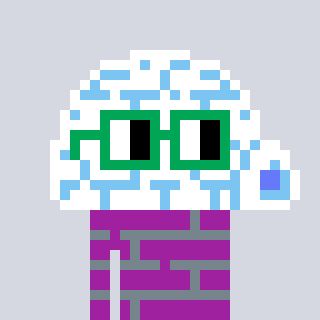
a pixel art character with square green glasses, a igloo-shaped head and a magenta-colored body on a cool background